Question: I have a simple application with ListView control which has edited template to disable any selections. Basically it acts like Grid but it can get items using ItemsSource property and has columns. I've used template for ListView control from MSDN and removed all selections etc. but still
some margins are still there and I can't get how to remove them.
The xaml is as follows:
'''
<Window.Resources>
<!--Control colors.-->
<Color x:Key="WindowColor">#FFE8EDF9</Color>
<Color x:Key="ContentAreaColorLight">#FFC5CBF9</Color>
<Color x:Key="ContentAreaColorDark">#FF7381F9</Color>
<Color x:Key="DisabledControlLightColor">#FFE8EDF9</Color>
<Color x:Key="DisabledControlDarkColor">#FFC5CBF9</Color>
<Color x:Key="DisabledForegroundColor">#FF888888</Color>
<Color x:Key="SelectedBackgroundColor">#FFC5CBF9</Color>
<Color x:Key="SelectedUnfocusedColor">#FFDDDDDD</Color>
<Color x:Key="ControlLightColor">White</Color>
<Color x:Key="ControlMediumColor">#FF7381F9</Color>
<Color x:Key="ControlDarkColor">#FF211AA9</Color>
<Color x:Key="ControlMouseOverColor">#FF3843C4</Color>
<Color x:Key="ControlPressedColor">#FF211AA9</Color>
<Color x:Key="GlyphColor">#FF444444</Color>
<Color x:Key="GlyphMouseOver">sc#1, 0.004391443, 0.002428215, 0.242281124</Color>
<!--Border colors-->
<Color x:Key="BorderLightColor">#FFCCCCCC</Color>
<Color x:Key="BorderMediumColor">#FF888888</Color>
<Color x:Key="BorderDarkColor">#FF444444</Color>
<Color x:Key="PressedBorderLightColor">#FF888888</Color>
<Color x:Key="PressedBorderDarkColor">#FF444444</Color>
<Color x:Key="DisabledBorderLightColor">#FFAAAAAA</Color>
<Color x:Key="DisabledBorderDarkColor">#FF888888</Color>
<Color x:Key="DefaultBorderBrushDarkColor">Black</Color>
<!--Control-specific resources.-->
<Color x:Key="HeaderTopColor">#FFC5CBF9</Color>
<Color x:Key="DatagridCurrentCellBorderColor">Black</Color>
<Color x:Key="SliderTrackDarkColor">#FFC5CBF9</Color>
<Color x:Key="NavButtonFrameColor">#FF3843C4</Color>
<LinearGradientBrush x:Key="MenuPopupBrush"
EndPoint="0.5,1"
StartPoint="0.5,0">
<GradientStop Color="{DynamicResource ControlLightColor}"
Offset="0" />
<GradientStop Color="{DynamicResource ControlMediumColor}"
Offset="0.5" />
<GradientStop Color="{DynamicResource ControlLightColor}"
Offset="1" />
</LinearGradientBrush>
<LinearGradientBrush x:Key="ProgressBarIndicatorAnimatedFill"
StartPoint="0,0"
EndPoint="1,0">
<LinearGradientBrush.GradientStops>
<GradientStopCollection>
<GradientStop Color="#000000FF"
Offset="0" />
<GradientStop Color="#600000FF"
Offset="0.4" />
<GradientStop Color="#600000FF"
Offset="0.6" />
<GradientStop Color="#000000FF"
Offset="1" />
</GradientStopCollection>
</LinearGradientBrush.GradientStops>
</LinearGradientBrush>
<Style x:Key="{x:Static GridView.GridViewScrollViewerStyleKey}"
TargetType="ScrollViewer">
<Setter Property="Template">
<Setter.Value>
<ControlTemplate TargetType="ScrollViewer">
<Grid Background="{TemplateBinding Background}">
<Grid.ColumnDefinitions>
<ColumnDefinition Width="*" />
<ColumnDefinition Width="Auto" />
</Grid.ColumnDefinitions>
<Grid.RowDefinitions>
<RowDefinition Height="*" />
<RowDefinition Height="Auto" />
</Grid.RowDefinitions>
<DockPanel Margin="{TemplateBinding Padding}">
<ScrollViewer DockPanel.Dock="Top"
HorizontalScrollBarVisibility="Hidden"
VerticalScrollBarVisibility="Hidden"
Focusable="false">
<GridViewHeaderRowPresenter Margin="0,0,0,0"
Columns="{Binding Path=TemplatedParent.View.Columns,
RelativeSource={RelativeSource TemplatedParent}}"
ColumnHeaderContainerStyle="{Binding
Path=TemplatedParent.View.ColumnHeaderContainerStyle,
RelativeSource={RelativeSource TemplatedParent}}"
ColumnHeaderTemplate="{Binding
Path=TemplatedParent.View.ColumnHeaderTemplate,
RelativeSource={RelativeSource TemplatedParent}}"
ColumnHeaderTemplateSelector="{Binding
Path=TemplatedParent.View.ColumnHeaderTemplateSelector,
RelativeSource={RelativeSource TemplatedParent}}"
AllowsColumnReorder="{Binding
Path=TemplatedParent.View.AllowsColumnReorder,
RelativeSource={RelativeSource TemplatedParent}}"
ColumnHeaderContextMenu="{Binding
Path=TemplatedParent.View.ColumnHeaderContextMenu,
RelativeSource={RelativeSource TemplatedParent}}"
ColumnHeaderToolTip="{Binding
Path=TemplatedParent.View.ColumnHeaderToolTip,
RelativeSource={RelativeSource TemplatedParent}}"
SnapsToDevicePixels="{TemplateBinding
SnapsToDevicePixels}" />
</ScrollViewer>
<ScrollContentPresenter Name="PART_ScrollContentPresenter"
KeyboardNavigation.DirectionalNavigation="Local"
CanContentScroll="True"
CanHorizontallyScroll="False"
CanVerticallyScroll="False" />
</DockPanel>
<ScrollBar Name="PART_HorizontalScrollBar"
Orientation="Horizontal"
Grid.Row="1"
Maximum="{TemplateBinding ScrollableWidth}"
ViewportSize="{TemplateBinding ViewportWidth}"
Value="{TemplateBinding HorizontalOffset}"
Visibility="{TemplateBinding ComputedHorizontalScrollBarVisibility}" />
<ScrollBar Name="PART_VerticalScrollBar"
Grid.Column="1"
Maximum="{TemplateBinding ScrollableHeight}"
ViewportSize="{TemplateBinding ViewportHeight}"
Value="{TemplateBinding VerticalOffset}"
Visibility="{TemplateBinding ComputedVerticalScrollBarVisibility}" />
</Grid>
</ControlTemplate>
</Setter.Value>
</Setter>
</Style>
<Style x:Key="GridViewColumnHeaderGripper"
TargetType="Thumb">
<Setter Property="Width"
Value="18" />
<Setter Property="Background">
<Setter.Value>
<LinearGradientBrush StartPoint="0,0"
EndPoint="0,1">
<LinearGradientBrush.GradientStops>
<GradientStopCollection>
<GradientStop Color="{DynamicResource BorderLightColor}"
Offset="0.0" />
<GradientStop Color="{DynamicResource BorderDarkColor}"
Offset="1.0" />
</GradientStopCollection>
</LinearGradientBrush.GradientStops>
</LinearGradientBrush>
</Setter.Value>
</Setter>
<Setter Property="Template">
<Setter.Value>
<ControlTemplate TargetType="{x:Type Thumb}">
<Border Padding="{TemplateBinding Padding}"
Background="Transparent">
<Rectangle HorizontalAlignment="Center"
Width="1"
Fill="{TemplateBinding Background}" />
</Border>
</ControlTemplate>
</Setter.Value>
</Setter>
<Setter Property="BorderBrush">
<Setter.Value>
<LinearGradientBrush EndPoint="0.5,1"
StartPoint="0.5,0">
<GradientStop Color="Black"
Offset="0" />
<GradientStop Color="White"
Offset="1" />
</LinearGradientBrush>
</Setter.Value>
</Setter>
</Style>
<Style x:Key="{x:Type GridViewColumnHeader}"
TargetType="GridViewColumnHeader">
<Setter Property="HorizontalContentAlignment"
Value="Center" />
<Setter Property="VerticalContentAlignment"
Value="Center" />
<Setter Property="Foreground"
Value="{DynamicResource {x:Static SystemColors.ControlTextBrushKey}}" />
<Setter Property="Template">
<Setter.Value>
<ControlTemplate TargetType="GridViewColumnHeader">
<Grid>
<VisualStateManager.VisualStateGroups>
<VisualStateGroup x:Name="CommonStates">
<VisualState x:Name="Normal" />
<VisualState x:Name="MouseOver">
</VisualState>
<VisualState x:Name="Pressed" />
<VisualState x:Name="Disabled" />
</VisualStateGroup>
</VisualStateManager.VisualStateGroups>
<Border x:Name="HeaderBorder"
BorderThickness="0,1,0,1"
Padding="0,0,0,0">
<Border.BorderBrush>
<LinearGradientBrush StartPoint="0,0"
EndPoint="0,1">
<LinearGradientBrush.GradientStops>
<GradientStopCollection>
<GradientStop Color="{DynamicResource BorderLightColor}"
Offset="0.0" />
<GradientStop Color="{DynamicResource BorderDarkColor}"
Offset="1.0" />
</GradientStopCollection>
</LinearGradientBrush.GradientStops>
</LinearGradientBrush>
</Border.BorderBrush>
<ContentPresenter x:Name="HeaderContent"
Margin="0,0,0,1"
RecognizesAccessKey="True"
VerticalAlignment="{TemplateBinding VerticalContentAlignment}"
HorizontalAlignment="{TemplateBinding HorizontalContentAlignment}"
SnapsToDevicePixels="{TemplateBinding SnapsToDevicePixels}"/>
</Border>
<!--<Thumb x:Name="PART_HeaderGripper"
HorizontalAlignment="Right"
Margin="0,0,-9,0"
Style="{StaticResource GridViewColumnHeaderGripper}" />-->
</Grid>
</ControlTemplate>
</Setter.Value>
</Setter>
<Style.Triggers>
<Trigger Property="Role"
Value="Floating">
<Setter Property="Opacity"
Value="0.7" />
<Setter Property="Template">
<Setter.Value>
<ControlTemplate TargetType="GridViewColumnHeader">
<Canvas Name="PART_FloatingHeaderCanvas">
<Rectangle Fill="#60000000"
Width="{TemplateBinding ActualWidth}"
Height="{TemplateBinding ActualHeight}" />
</Canvas>
</ControlTemplate>
</Setter.Value>
</Setter>
</Trigger>
<Trigger Property="Role"
Value="Padding">
<Setter Property="Template">
<Setter.Value>
<ControlTemplate TargetType="GridViewColumnHeader">
<Border Name="HeaderBorder"
BorderThickness="0,1,0,1">
<Border.Background>
<SolidColorBrush Color="{DynamicResource ControlLightColor}" />
</Border.Background>
<Border.BorderBrush>
<LinearGradientBrush StartPoint="0,0"
EndPoint="0,1">
<LinearGradientBrush.GradientStops>
<GradientStopCollection>
<GradientStop Color="{DynamicResource BorderLightColor}"
Offset="0.0" />
<GradientStop Color="{DynamicResource BorderDarkColor}"
Offset="1.0" />
</GradientStopCollection>
</LinearGradientBrush.GradientStops>
</LinearGradientBrush>
</Border.BorderBrush>
</Border>
</ControlTemplate>
</Setter.Value>
</Setter>
</Trigger>
</Style.Triggers>
</Style>
<Style x:Key="{x:Type ListView}"
TargetType="ListView">
<Setter Property="SnapsToDevicePixels"
Value="true" />
<Setter Property="OverridesDefaultStyle"
Value="true" />
<Setter Property="ScrollViewer.HorizontalScrollBarVisibility"
Value="Auto" />
<Setter Property="ScrollViewer.VerticalScrollBarVisibility"
Value="Auto" />
<Setter Property="ScrollViewer.CanContentScroll"
Value="true" />
<Setter Property="VerticalContentAlignment"
Value="Center" />
<Setter Property="Template">
<Setter.Value>
<ControlTemplate TargetType="ListView">
<Border Name="Border"
BorderThickness="10">
<Border.Background>
<SolidColorBrush Color="{StaticResource ControlLightColor}" />
</Border.Background>
<Border.BorderBrush>
<SolidColorBrush Color="{StaticResource BorderMediumColor}" />
</Border.BorderBrush>
<ScrollViewer Style="{DynamicResource
{x:Static GridView.GridViewScrollViewerStyleKey}}">
<ItemsPresenter />
</ScrollViewer>
</Border>
<ControlTemplate.Triggers>
<Trigger Property="IsGrouping"
Value="true">
<Setter Property="ScrollViewer.CanContentScroll"
Value="false" />
</Trigger>
<Trigger Property="IsEnabled"
Value="false">
<Setter TargetName="Border"
Property="Background">
<Setter.Value>
<SolidColorBrush Color="{DynamicResource DisabledBorderLightColor}" />
</Setter.Value>
</Setter>
</Trigger>
</ControlTemplate.Triggers>
</ControlTemplate>
</Setter.Value>
</Setter>
</Style>
<Style x:Key="{x:Type ListViewItem}"
TargetType="ListViewItem">
<Setter Property="SnapsToDevicePixels"
Value="true" />
<Setter Property="OverridesDefaultStyle"
Value="true" />
<Setter Property="Template">
<Setter.Value>
<ControlTemplate TargetType="ListBoxItem">
<Border x:Name="Border"
Padding="0"
SnapsToDevicePixels="true"
Background="Transparent">
<VisualStateManager.VisualStateGroups>
<VisualStateGroup x:Name="CommonStates">
<VisualState x:Name="Normal" />
<VisualState x:Name="MouseOver" />
<VisualState x:Name="Disabled" />
</VisualStateGroup>
<VisualStateGroup x:Name="SelectionStates">
<VisualState x:Name="Unselected" />
<VisualState x:Name="Selected">
<!--<Storyboard>
<ColorAnimationUsingKeyFrames Storyboard.TargetName="Border"
Storyboard.TargetProperty="(Panel.Background).
(SolidColorBrush.Color)">
<EasingColorKeyFrame KeyTime="0"
Value="{StaticResource SelectedBackgroundColor}" />
</ColorAnimationUsingKeyFrames>
</Storyboard>
</VisualState>
<VisualState x:Name="SelectedUnfocused">
<Storyboard>
<ColorAnimationUsingKeyFrames Storyboard.TargetName="Border"
Storyboard.TargetProperty="(Panel.Background).
(SolidColorBrush.Color)">
<EasingColorKeyFrame KeyTime="0"
Value="{StaticResource SelectedUnfocusedColor}" />
</ColorAnimationUsingKeyFrames>
</Storyboard>-->
</VisualState>
</VisualStateGroup>
</VisualStateManager.VisualStateGroups>
<GridViewRowPresenter VerticalAlignment="{TemplateBinding VerticalContentAlignment}" HorizontalAlignment="{TemplateBinding HorizontalContentAlignment}" Margin="0">
</GridViewRowPresenter>
</Border>
</ControlTemplate>
</Setter.Value>
</Setter>
</Style>
</Window.Resources>
<Grid>
<ListView x:Name="listView">
<ListView.View>
<GridView AllowsColumnReorder="False">
<GridViewColumn Header="Xs" Width="150" x:Name="col1">
<GridViewColumn.CellTemplate>
<DataTemplate>
<StackPanel Margin="0">
<Line X1="0" X2="{Binding Width, ElementName=col1}" Stroke="Black" StrokeThickness="2"/>
<!--<TextBlock Text="{Binding X}" Background="AntiqueWhite"/>-->
<TextBlock Text="XXXXXXXXXXXXXXXXXXXXXXXXXXXXXXXXXXXXXXXXXXXXXXXXXXXXXXXXXXXXXXXX" Background="AntiqueWhite"/>
</StackPanel>
</DataTemplate>
</GridViewColumn.CellTemplate>
</GridViewColumn>
<GridViewColumn Header="Ys" Width="150" x:Name="col2">
<GridViewColumn.CellTemplate>
<DataTemplate>
<StackPanel>
<Line X1="0" X2="{Binding Width, ElementName=col2}" Stroke="Black" StrokeThickness="2"/>
<!--<TextBlock Text="{Binding Y}"/>-->
<TextBlock Text="YYYYYYYYYYYYYYYYYYYYYYYYYYYYYYYYYYYYYYYYYYYYYYYYYYYYYYYYYYYYYYYY"/>
</StackPanel>
</DataTemplate>
</GridViewColumn.CellTemplate>
</GridViewColumn>
<GridViewColumn Header="Xs" Width="150" x:Name="col3">
<GridViewColumn.CellTemplate>
<DataTemplate>
<StackPanel>
<Line X1="0" X2="{Binding Width, ElementName=col3}" Stroke="Black" StrokeThickness="2"/>
<TextBlock Text="XXXXXXXXXXXXXXXXXXXXXXXXXXXXXXXXXXXXXXXXXXXXXXXXXXXXXXXXXXXXXXXX" Background="AntiqueWhite"/>
</StackPanel>
</DataTemplate>
</GridViewColumn.CellTemplate>
</GridViewColumn>
<GridViewColumn Header="Ys" Width="150" x:Name="col4">
<GridViewColumn.CellTemplate>
<DataTemplate>
<StackPanel>
<Line X1="0" X2="{Binding Width, ElementName=col4}" Stroke="Black" StrokeThickness="2"/>
<TextBlock Text="YYYYYYYYYYYYYYYYYYYYYYYYYYYYYYYYYYYYYYYYYYYYYYYYYYYYYYYYYYYYYYYY"/>
</StackPanel>
</DataTemplate>
</GridViewColumn.CellTemplate>
</GridViewColumn>
<GridViewColumn Header="Delete">
<GridViewColumn.CellTemplate>
<DataTemplate>
<Button Content="Delete"/>
</DataTemplate>
</GridViewColumn.CellTemplate>
</GridViewColumn>
</GridView>
</ListView.View>
</ListView>
</Grid>
'''
The codebehind is:
'''
public partial class MainWindow : Window
{
public MainWindow()
{
InitializeComponent();
listView.ItemsSource = new List<dynamic> {
new {X=5,Y=5},
new {X=5,Y=5},
new {X=5,Y=5},
new {X=5,Y=5},new {X=5,Y=5},
new {X=5,Y=5},
new {X=5,Y=5},
new {X=5,Y=5}};
}
}
'''
So the collection is drop dead simple, moreover ListView only shows multiple X and multiple Y strings for each item.
This is how application window looks like with gaps between columns.

How to remove gaps?
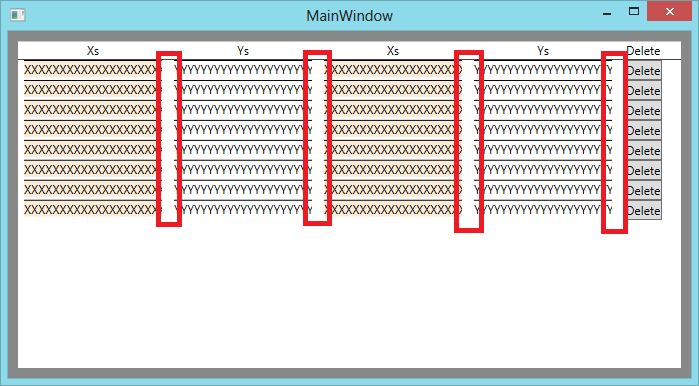
Answer: As you can see in this <URL> this is the default margin for 'GridViewColumn's.
'''
private static readonly Thickness _defalutCellMargin = new Thickness(6, 0, 6, 0);
'''
This value is uses in private 'CreateCell(GridViewColumn column)' method of 'GridViewRowPresenter' and can't be overridden. Only thing you can do is setting an inverse margin in cell template.
'''
Margin="-6,0"
'''
See <URL> too.